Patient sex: M
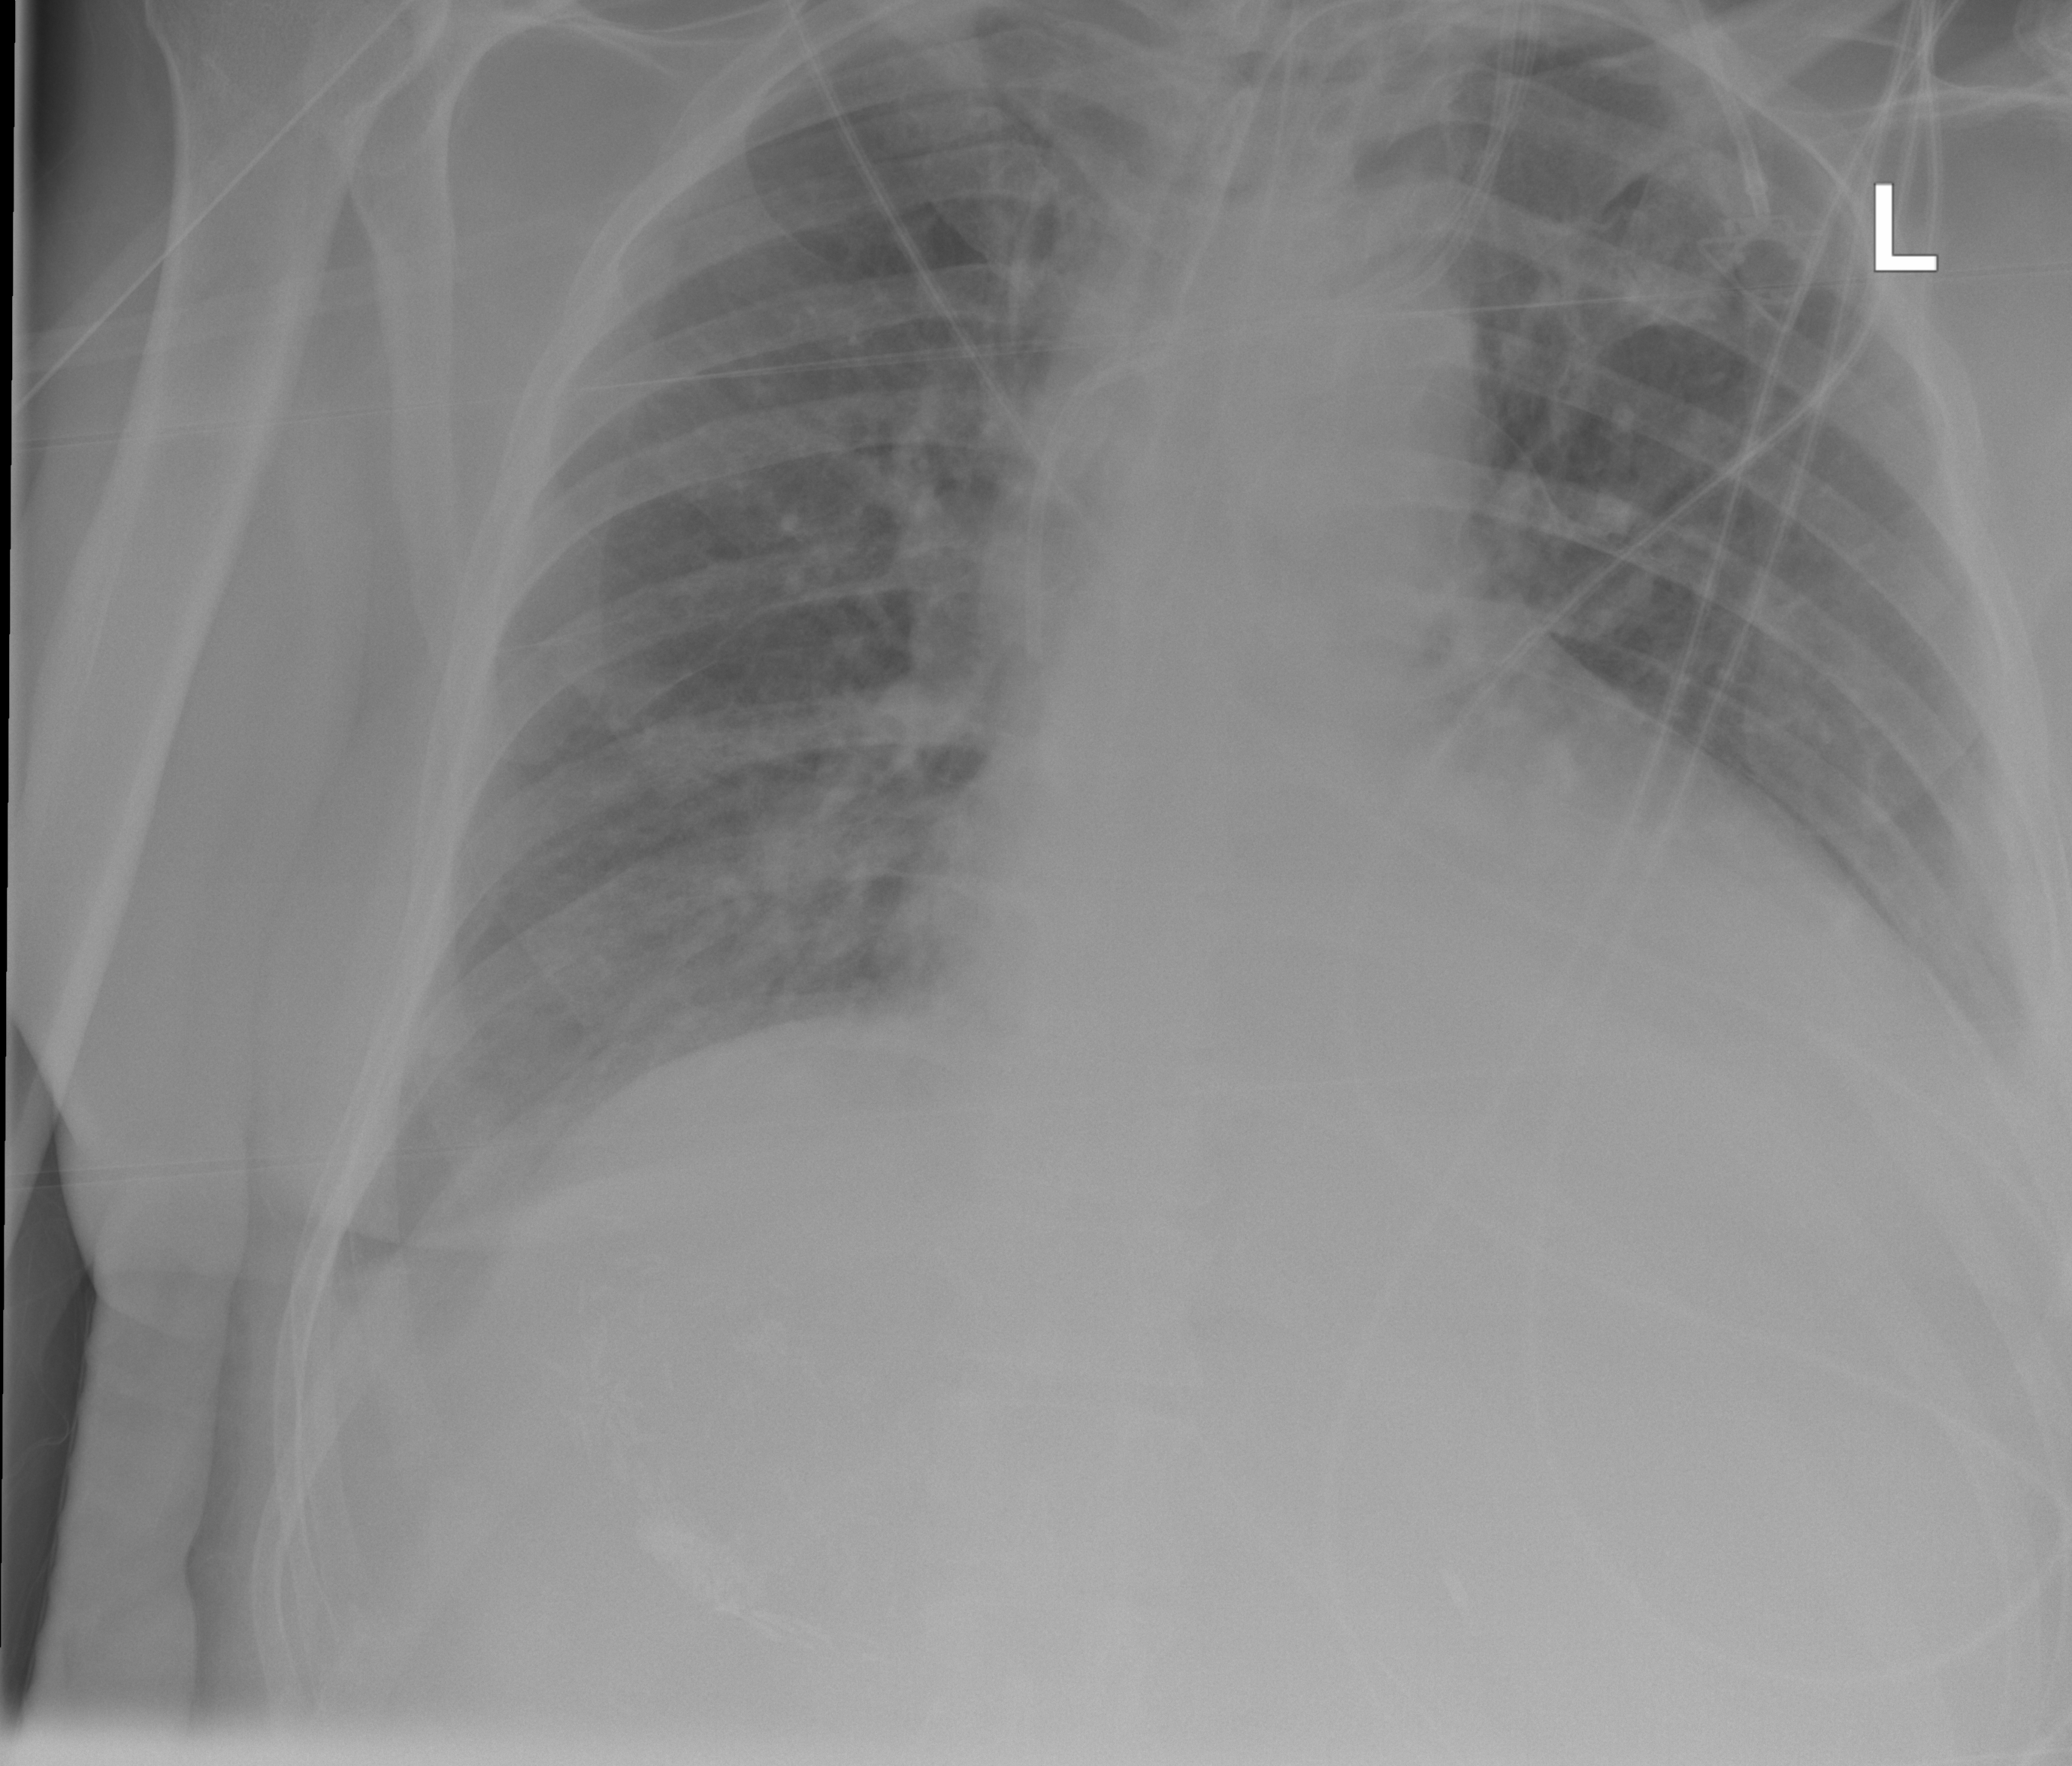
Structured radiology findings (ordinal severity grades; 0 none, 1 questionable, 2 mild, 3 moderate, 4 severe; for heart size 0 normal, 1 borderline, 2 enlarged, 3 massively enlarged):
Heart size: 2
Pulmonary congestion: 0
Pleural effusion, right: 2
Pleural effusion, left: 2
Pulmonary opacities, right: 0
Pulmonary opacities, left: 0
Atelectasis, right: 2
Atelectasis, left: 2